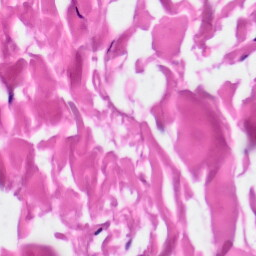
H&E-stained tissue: Skin